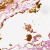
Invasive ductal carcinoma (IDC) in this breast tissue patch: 0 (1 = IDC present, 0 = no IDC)